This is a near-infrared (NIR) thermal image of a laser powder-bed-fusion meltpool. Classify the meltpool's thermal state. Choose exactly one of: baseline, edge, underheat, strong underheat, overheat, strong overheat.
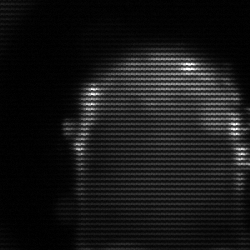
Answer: baseline